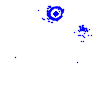
Particle: electron